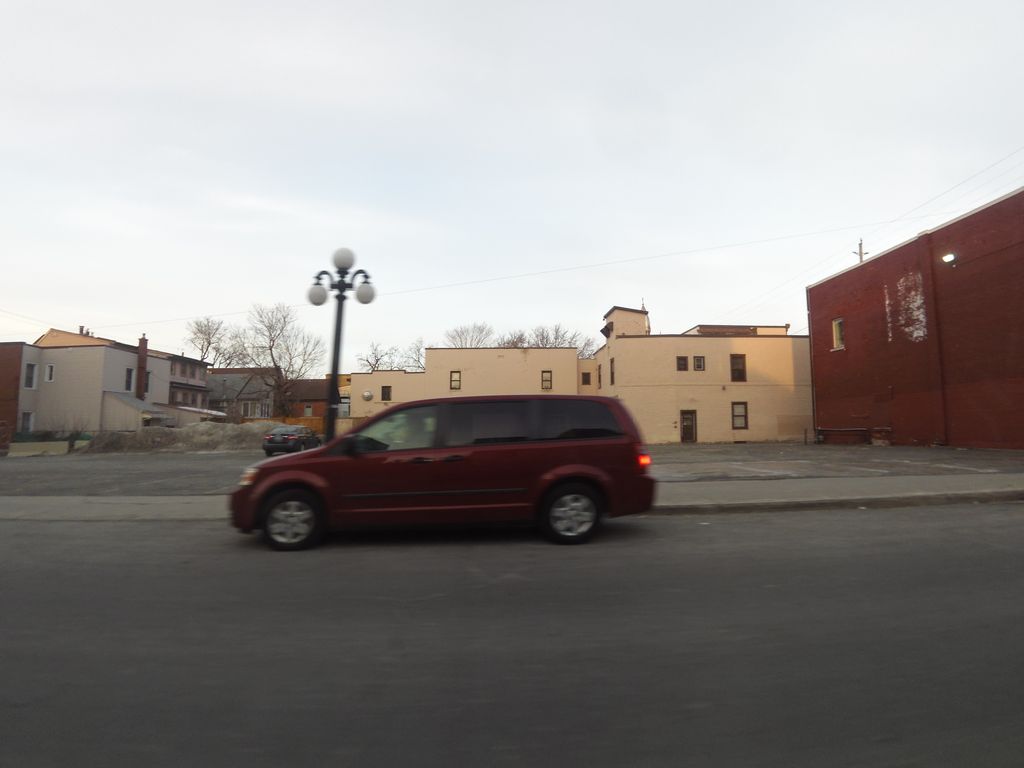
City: ottawa-gatineau